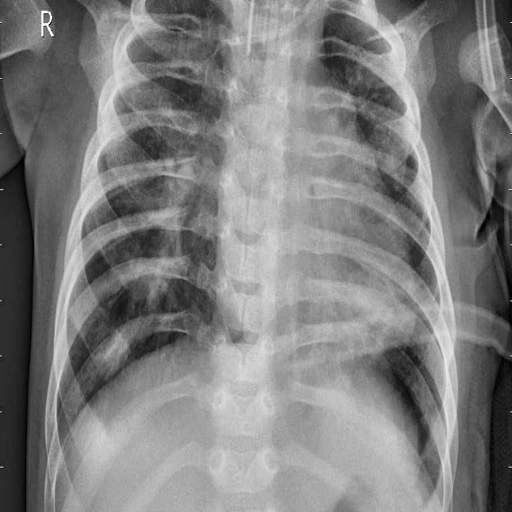
Finding: PNEUMONIA